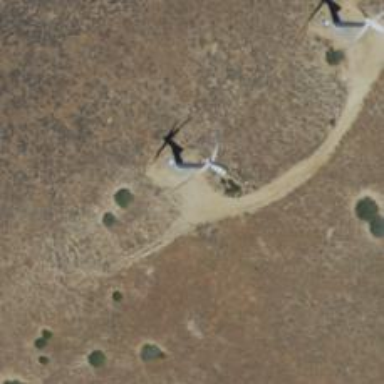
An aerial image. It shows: Wind power generator with wind turbines.